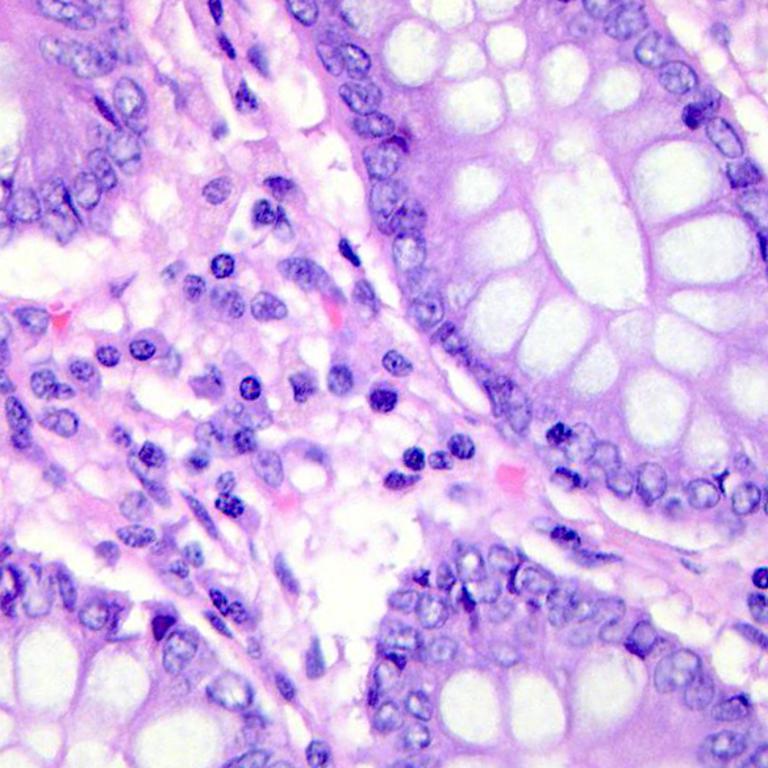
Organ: colon
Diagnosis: benign